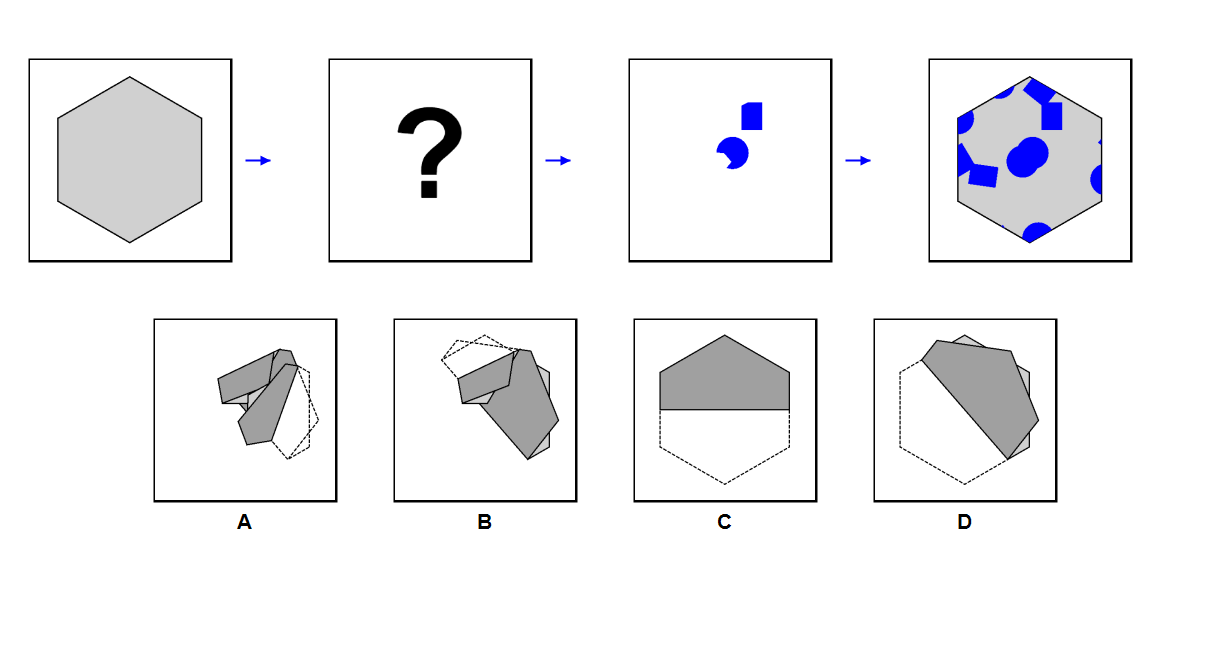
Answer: C